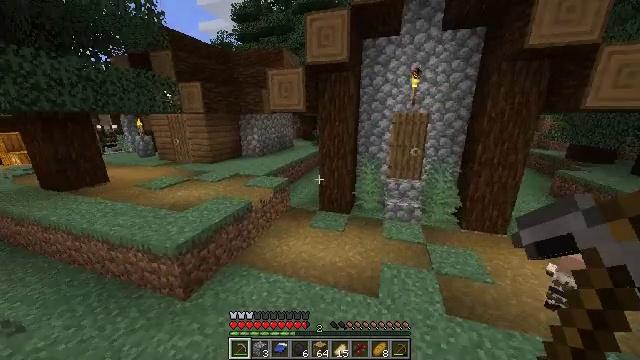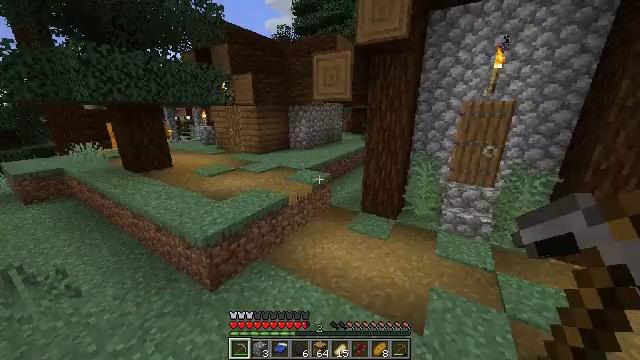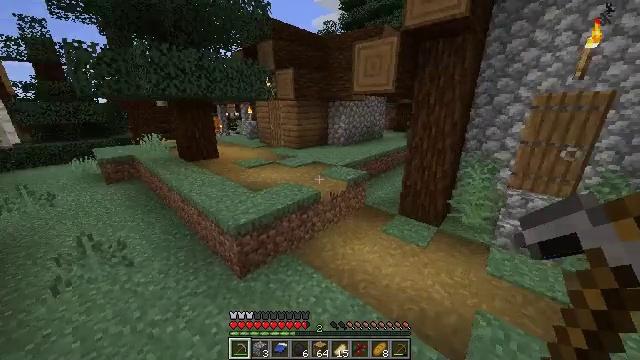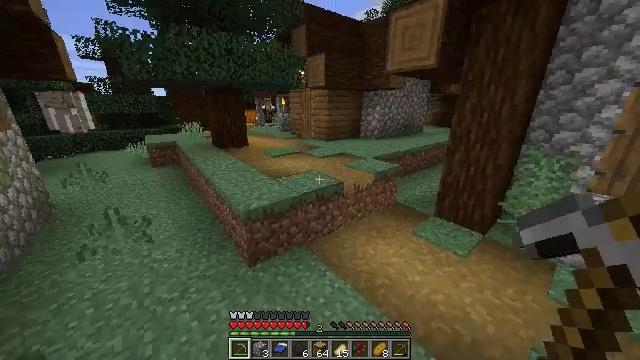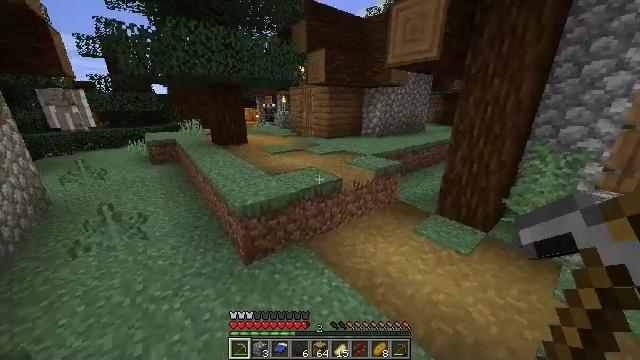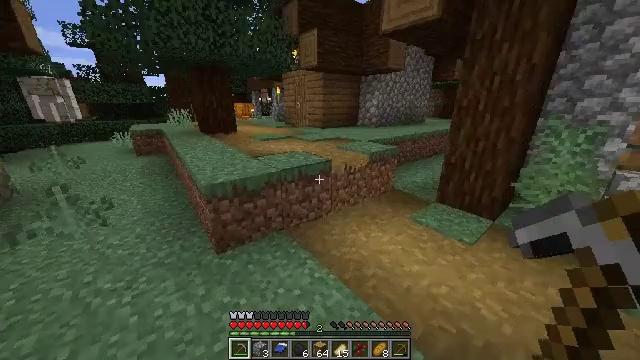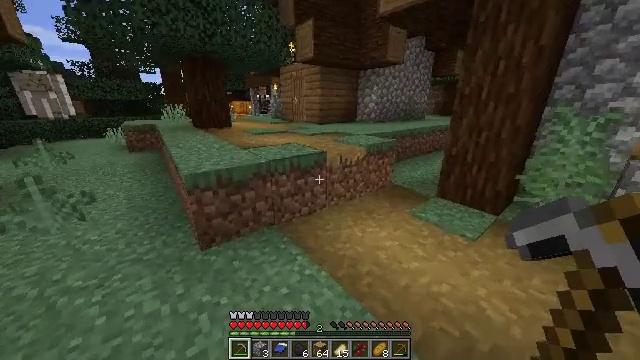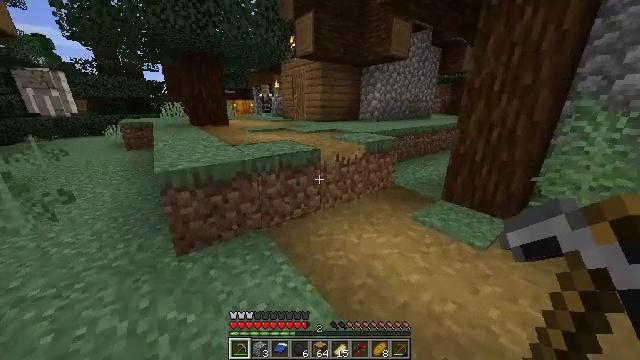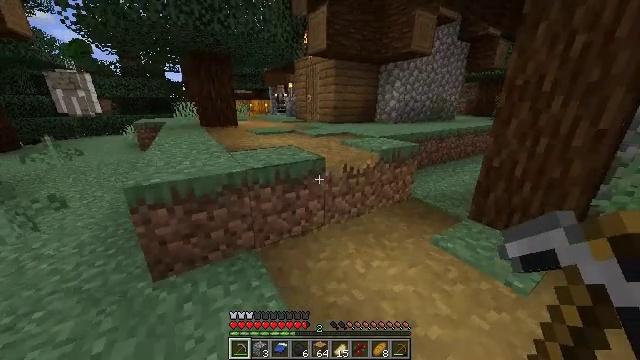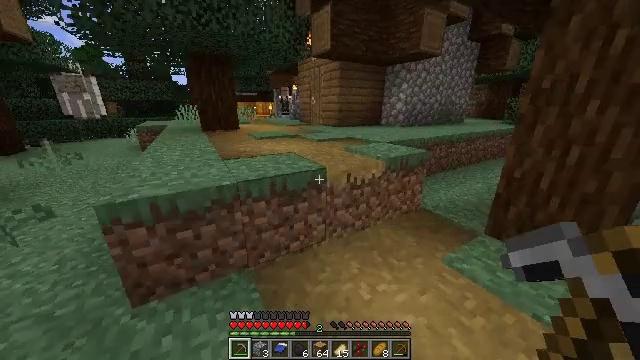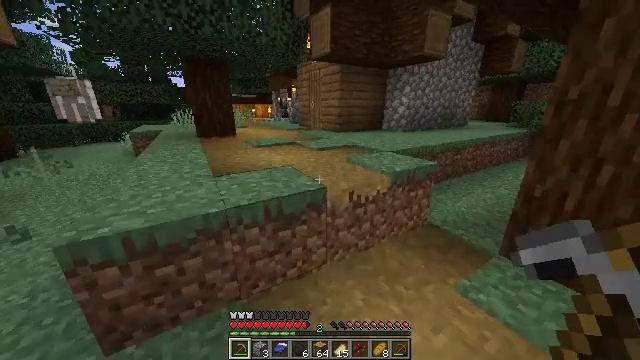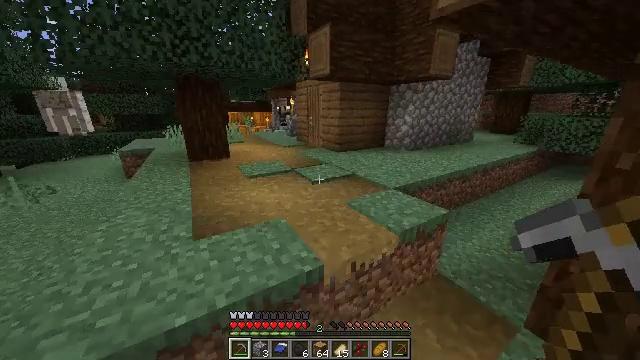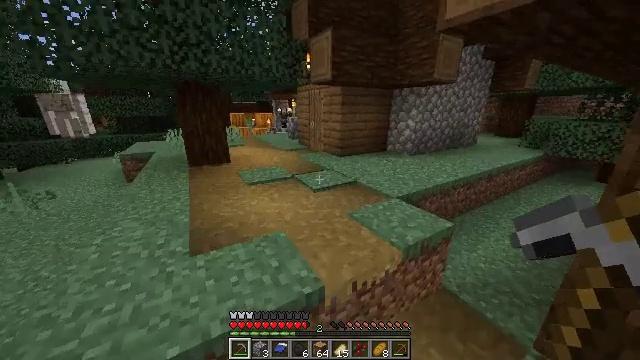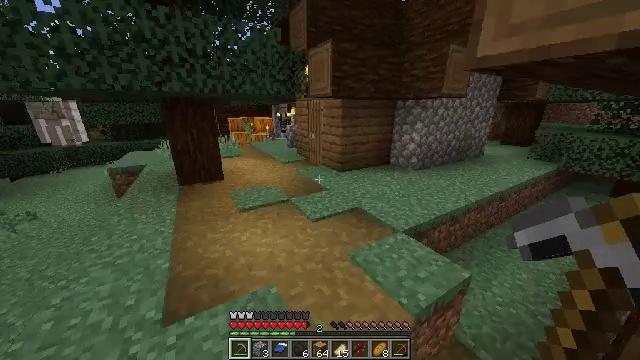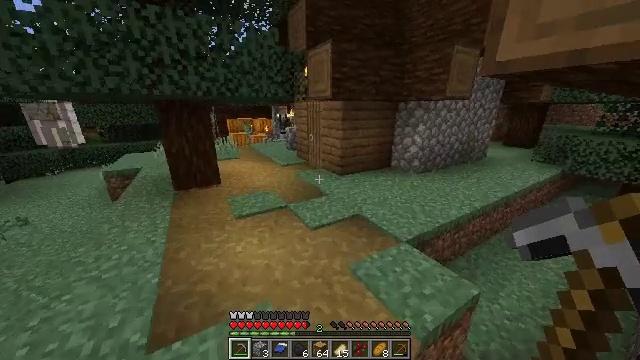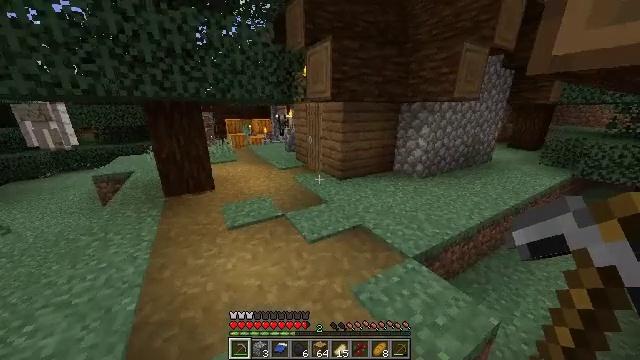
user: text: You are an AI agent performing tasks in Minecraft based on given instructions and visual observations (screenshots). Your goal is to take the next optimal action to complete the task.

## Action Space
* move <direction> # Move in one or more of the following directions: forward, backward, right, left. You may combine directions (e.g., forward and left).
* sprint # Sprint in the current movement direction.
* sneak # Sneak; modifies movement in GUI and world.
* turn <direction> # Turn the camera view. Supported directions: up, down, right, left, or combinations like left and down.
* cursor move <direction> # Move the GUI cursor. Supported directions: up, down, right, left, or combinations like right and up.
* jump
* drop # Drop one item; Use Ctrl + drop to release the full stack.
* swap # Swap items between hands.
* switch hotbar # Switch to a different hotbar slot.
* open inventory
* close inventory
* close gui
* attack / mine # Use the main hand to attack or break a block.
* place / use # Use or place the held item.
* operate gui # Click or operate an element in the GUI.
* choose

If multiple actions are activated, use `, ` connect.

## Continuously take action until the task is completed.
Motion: motion action
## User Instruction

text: craft item air
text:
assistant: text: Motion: move forward, turn left and down
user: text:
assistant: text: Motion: move forward, turn left
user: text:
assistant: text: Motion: move forward, turn left
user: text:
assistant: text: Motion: move forward
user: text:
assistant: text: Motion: move forward
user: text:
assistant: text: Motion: move forward
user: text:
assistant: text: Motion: move forward, turn left
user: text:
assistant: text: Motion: move forward, turn left
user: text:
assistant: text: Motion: move forward, turn left
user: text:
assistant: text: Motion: move forward, jump
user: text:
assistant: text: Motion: move forward, jump
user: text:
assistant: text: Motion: move forward, jump
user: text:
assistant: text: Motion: move forward, jump
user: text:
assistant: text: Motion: move forward, jump
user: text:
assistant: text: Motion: move forward, jump
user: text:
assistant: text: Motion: move forward
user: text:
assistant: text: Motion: move forward
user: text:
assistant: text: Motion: move forward
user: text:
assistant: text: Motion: move forward, turn left and up
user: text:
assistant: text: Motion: move forward, turn left
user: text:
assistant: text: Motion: move forward, turn left
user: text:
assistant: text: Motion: move forward, turn left
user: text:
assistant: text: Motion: move forward
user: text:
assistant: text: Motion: move forward
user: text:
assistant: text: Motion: move forward
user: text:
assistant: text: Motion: move forward
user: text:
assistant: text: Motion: move forward
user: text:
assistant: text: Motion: move forward
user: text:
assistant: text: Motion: move forward
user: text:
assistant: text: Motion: move forward